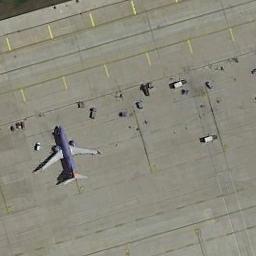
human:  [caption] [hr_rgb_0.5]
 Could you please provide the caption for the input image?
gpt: An airplane parked in an open area with many containers next to it .

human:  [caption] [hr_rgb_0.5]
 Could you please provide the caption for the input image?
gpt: A blue plane is parked on the runway .

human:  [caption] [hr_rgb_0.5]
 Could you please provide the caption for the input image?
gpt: Here is a purple airplane and some yellow signs .

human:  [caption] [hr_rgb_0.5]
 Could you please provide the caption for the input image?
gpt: A purple plane parked on the airport while some facilities beside .

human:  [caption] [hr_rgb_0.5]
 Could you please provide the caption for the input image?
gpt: There is an airplane in the parking lot .